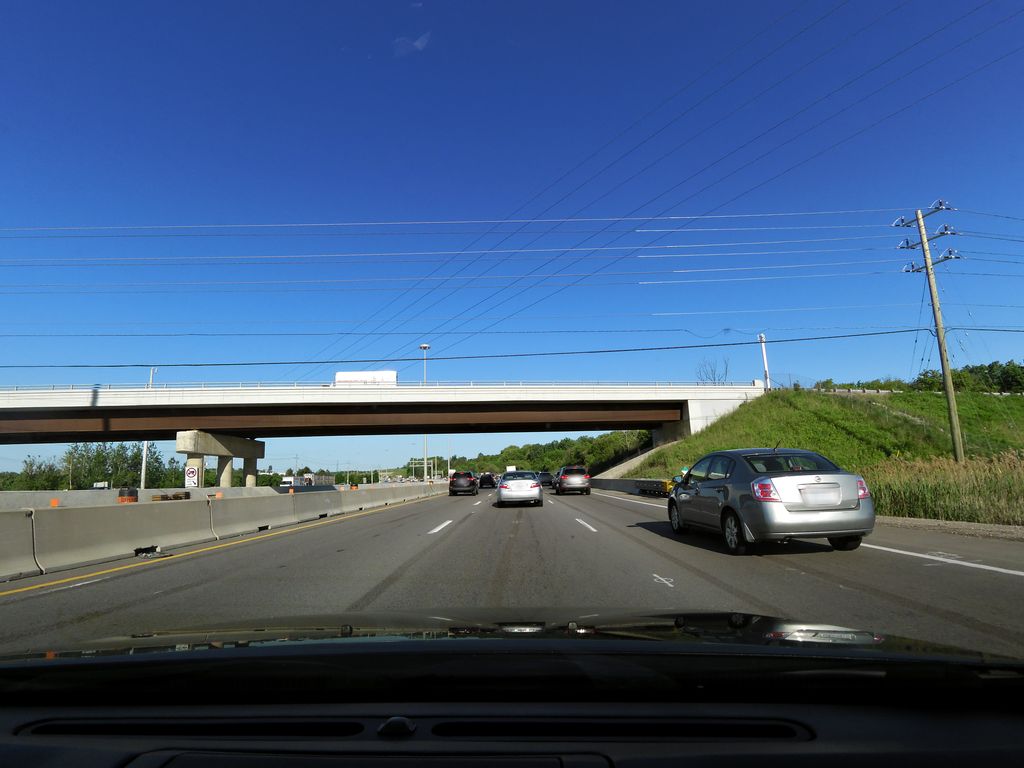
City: kitchener-waterloo